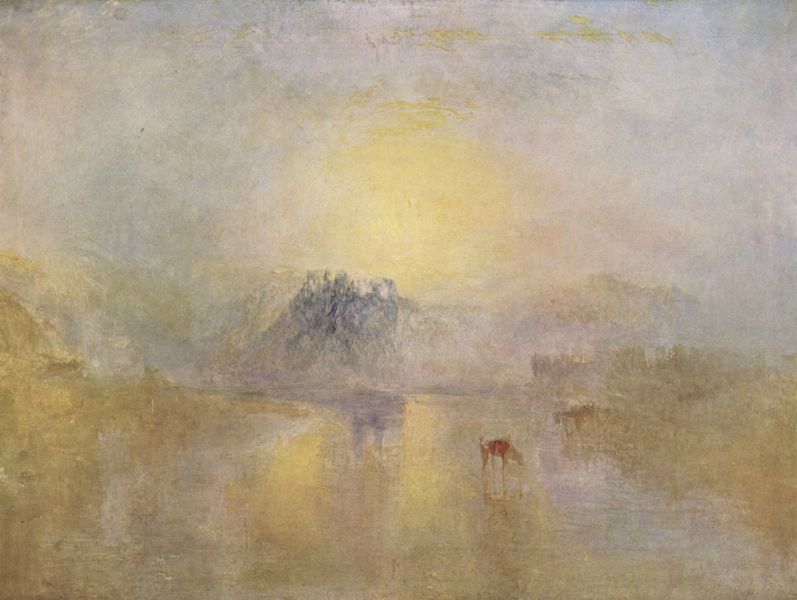
Titel: Norham Castle bei Sonnenaufgang
Künstler: William Turner
Standort: London
Institution: Tate Gallery
Schlagwörter: berg, blau, gemälde, himmel, meer, schatten, wasser, wolken, fluss, gelb, grün, impressionismus, landschaft, ocker, see, teich, ufer, braun, frankreich, grau, hell, licht, pastell, weiss, ölbild, gras, hund, hunde, rot, schleier, tier, tiere, weg, wiese, wolke, beige, saufen, trinken, wand, öl, erde, feld, horizont, hügel, kühe, morgen, nass, natur, sonnenaufgang, spiegelung, vieh, gewässer, sonne, land, gold, pflanzen, tal, wald, pferd, umrandung, hellblau, schiff, sommer, strand, umrisse, venedig, berge, gebirge, sonnenlicht, wüste, dunst, nebel, sonnenuntergang, tag, grasen, kuh, landschaftsmalerei, beleuchtung, treppe, turner, impressionistisch, widerschein, aufgang, stimmung, savanne, silouette, reflexion, unscharf, steilküste, photographie, ebbe, rinder, burg, schwarzweiß, konturen, photo, beleuchtet, verschwommen, reh, sonnenstrahlen, gebirg, tränke, hirte, äsen, gebierge, englisch, impressionsimus, hellgelb, nässe, william, william turner, trinkwasser, weide f, aufgehende sonne, schlechte sicht